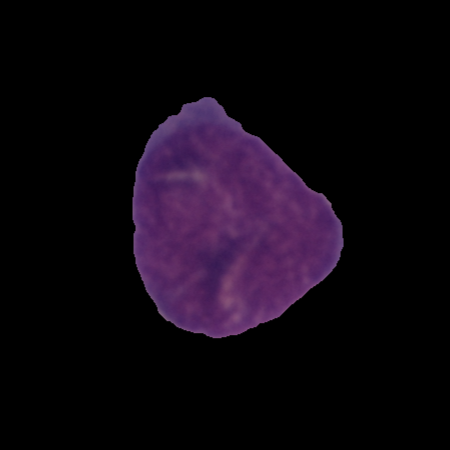
Label: cancer